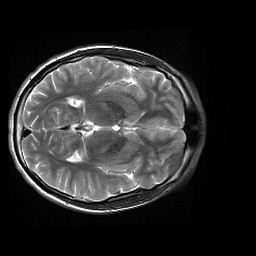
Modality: T2w
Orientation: axial
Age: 21
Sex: male
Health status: healthy
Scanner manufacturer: siemens
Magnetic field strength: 3 T
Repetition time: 4.01 s
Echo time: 0.116 s